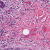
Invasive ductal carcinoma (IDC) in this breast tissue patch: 0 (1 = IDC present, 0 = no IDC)